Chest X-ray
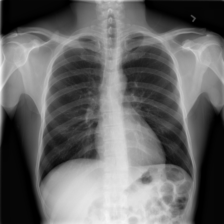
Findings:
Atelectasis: negative
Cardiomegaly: negative
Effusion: negative
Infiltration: positive
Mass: negative
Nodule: negative
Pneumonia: negative
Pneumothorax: negative
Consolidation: negative
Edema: negative
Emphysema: negative
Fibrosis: negative
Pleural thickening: negative
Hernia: negative